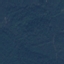
Land use / land cover class: Forest